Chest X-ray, PA view. Patient: 32 years old, sex M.
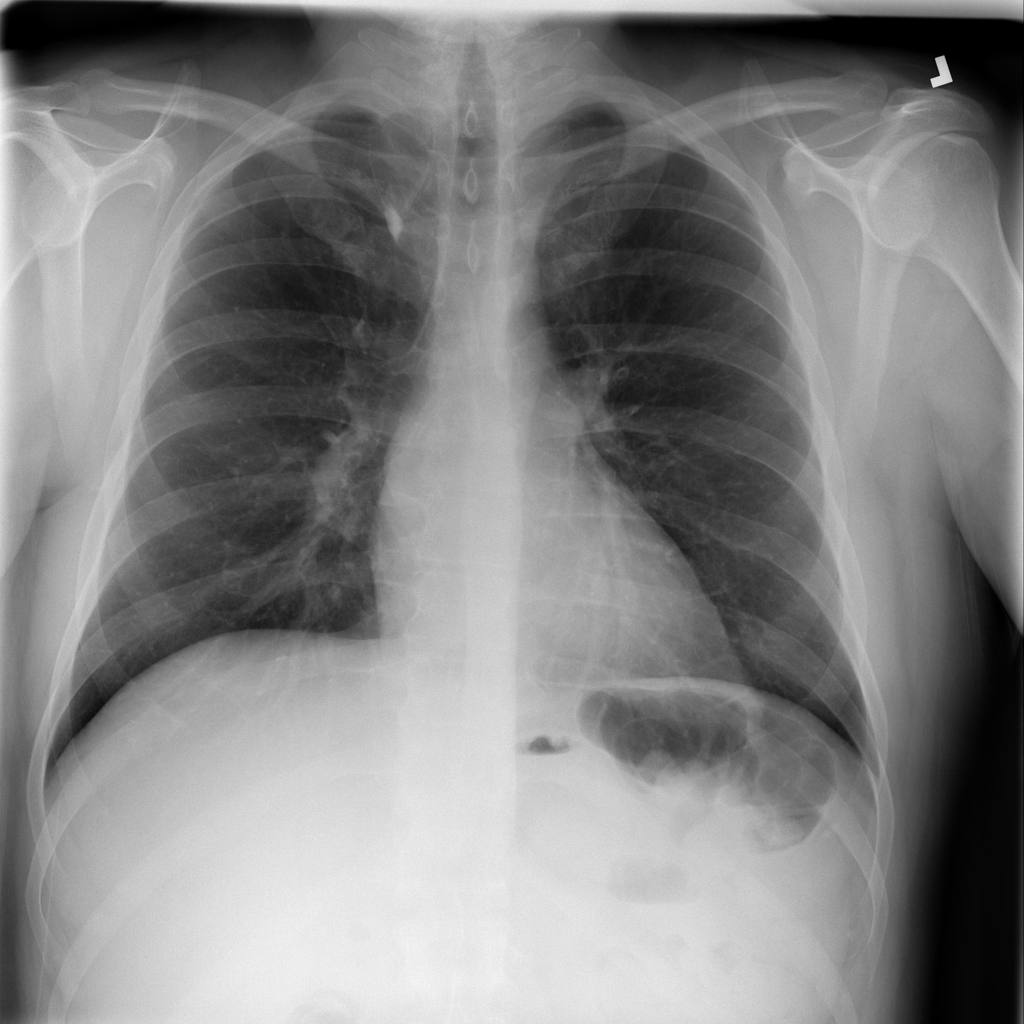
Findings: No Finding